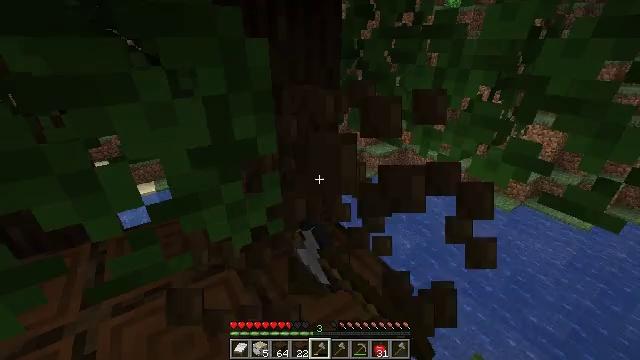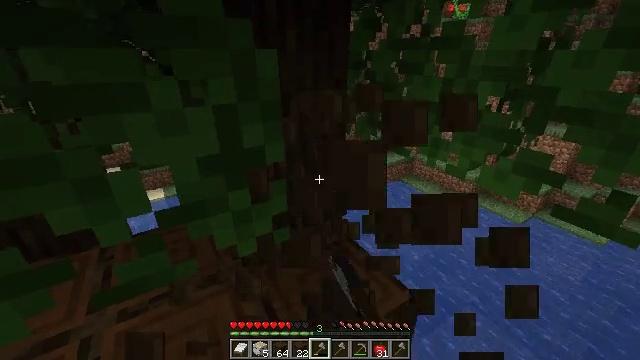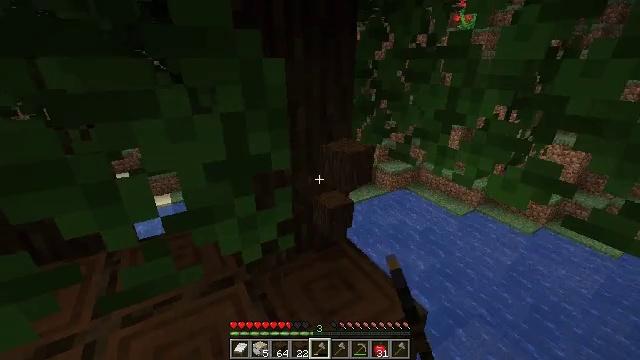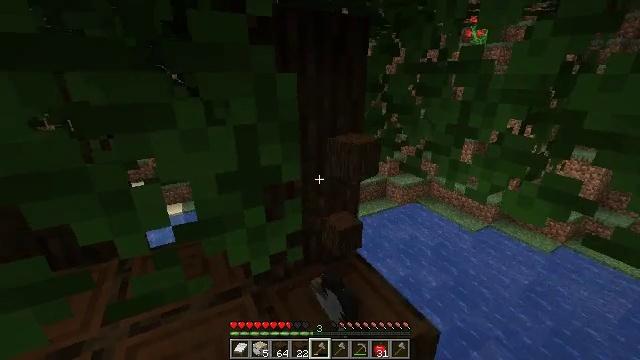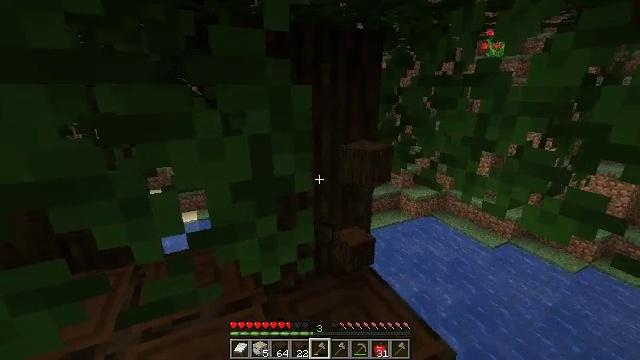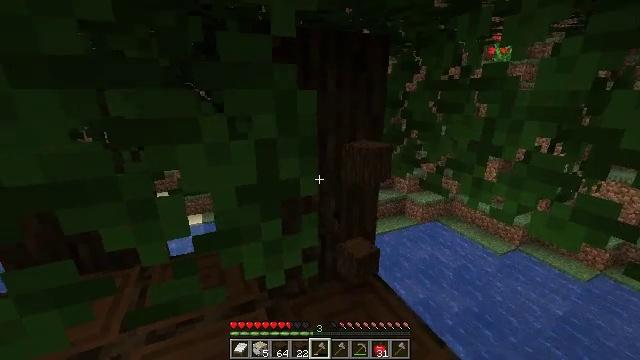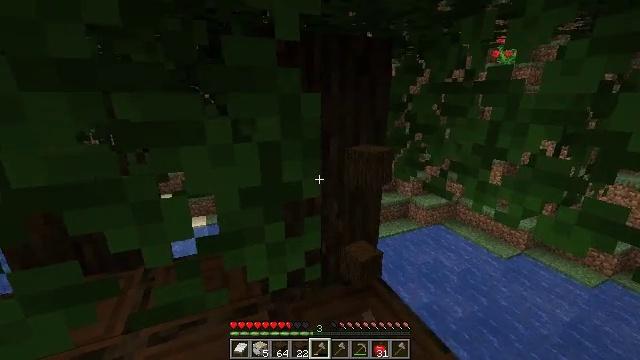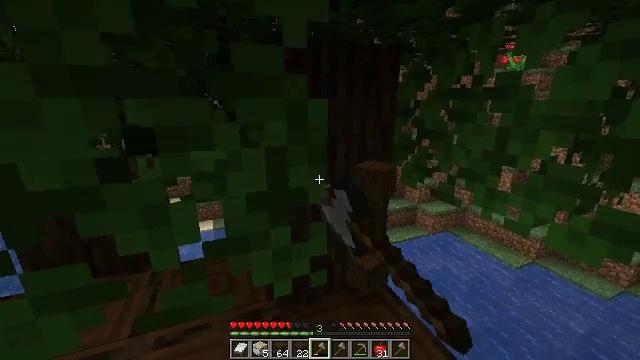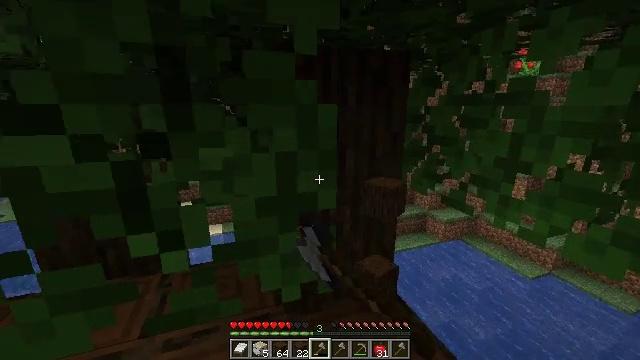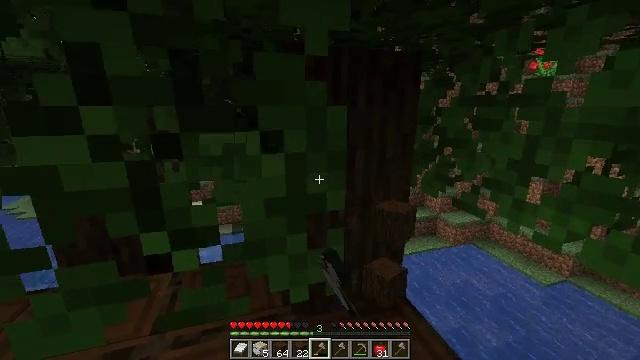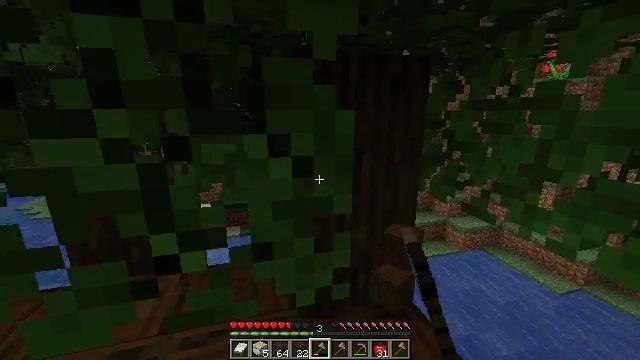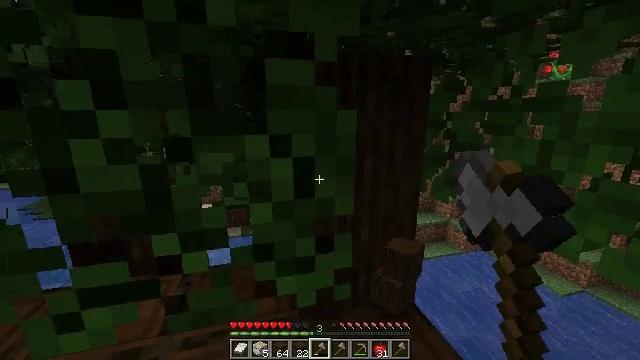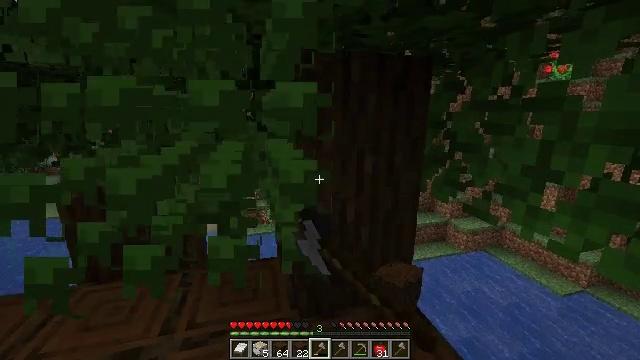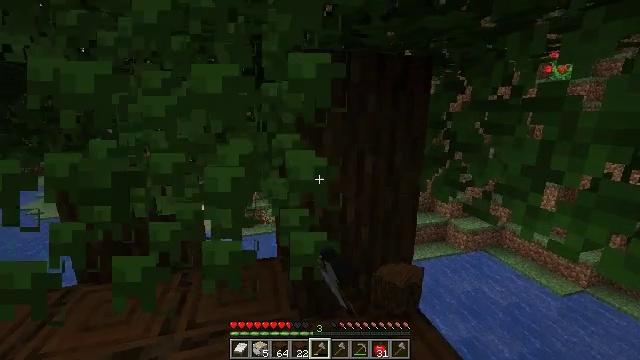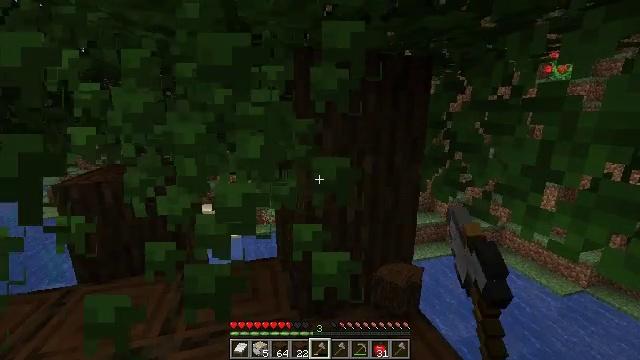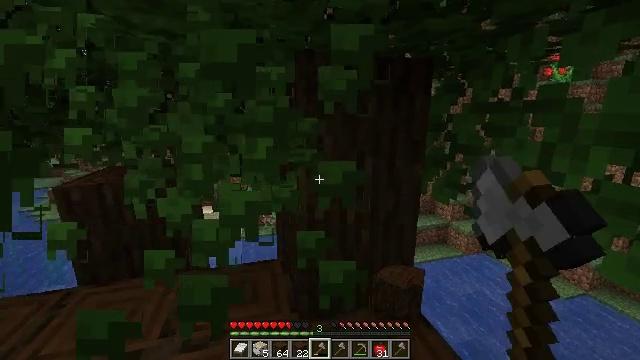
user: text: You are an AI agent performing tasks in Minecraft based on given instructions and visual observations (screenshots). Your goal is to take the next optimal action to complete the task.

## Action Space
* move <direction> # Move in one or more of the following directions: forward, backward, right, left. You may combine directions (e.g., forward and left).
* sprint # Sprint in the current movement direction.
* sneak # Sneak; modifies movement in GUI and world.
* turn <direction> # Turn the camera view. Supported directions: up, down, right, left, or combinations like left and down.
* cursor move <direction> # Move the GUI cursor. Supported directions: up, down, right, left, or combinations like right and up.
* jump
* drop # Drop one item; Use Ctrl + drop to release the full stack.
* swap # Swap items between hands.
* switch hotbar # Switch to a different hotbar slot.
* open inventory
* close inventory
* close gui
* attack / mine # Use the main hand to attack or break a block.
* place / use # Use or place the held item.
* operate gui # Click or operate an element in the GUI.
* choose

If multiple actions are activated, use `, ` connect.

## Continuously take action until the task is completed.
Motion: motion action
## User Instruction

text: Harvest dark oak leaves for decorative purposes.
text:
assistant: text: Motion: turn left and up, attack / mine
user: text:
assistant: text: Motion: turn left and up, attack / mine
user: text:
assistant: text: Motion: turn left and up, attack / mine
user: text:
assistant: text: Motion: turn left and up, attack / mine
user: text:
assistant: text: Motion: turn left, attack / mine
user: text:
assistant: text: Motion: attack / mine
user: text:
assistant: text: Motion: turn left and up, attack / mine
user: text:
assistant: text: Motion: turn left and up, attack / mine
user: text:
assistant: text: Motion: turn left, attack / mine
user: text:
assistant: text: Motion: turn left, attack / mine
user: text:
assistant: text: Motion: attack / mine
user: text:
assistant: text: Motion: attack / mine
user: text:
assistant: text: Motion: attack / mine
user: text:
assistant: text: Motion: attack / mine
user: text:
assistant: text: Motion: attack / mine
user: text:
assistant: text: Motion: turn right and up, attack / mine
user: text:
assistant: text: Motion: attack / mine